Question: I am relatively new to web development, and I am trying to develop a web application using Spring MVC 3.0.5 on WebLogic 10.3.4.
I'd like my JSPs to use external CSS files. For example, I have a JSP file with the following:
'''
<%@ page language="java" contentType="text/html; charset=ISO-8859-1"
pageEncoding="ISO-8859-1"%>
<!DOCTYPE html PUBLIC "-//W3C//DTD HTML 4.01 Transitional//EN" "http://www.w3.org/TR/html4/loose.dtd">
<html>
<head>
<LINK href="${pageContext.request.contextPath}/resources/css/ptostyles.css" rel="stylesheet" type="text/css">
<title>Register</title>
</head>
'''
Unfortunately, the CSS file doesn't seem to get loaded. I have tried putting it in various places. The current directory structure looks like:

Relevant portions of my web.xml include:
'''
<servlet>
<servlet-name>springDispatcher</servlet-name>
<servlet-class>org.springframework.web.servlet.DispatcherServlet</servlet-class>
<init-param>
<param-name>contextConfigLocation</param-name>
<param-value>/WEB-INF/config/spring-context.xml</param-value>
</init-param>
<load-on-startup>1</load-on-startup>
</servlet>
<servlet-mapping>
<servlet-name>springDispatcher</servlet-name>
<url-pattern>/</url-pattern>
</servlet-mapping>
<servlet>
<servlet-name>Resource Servlet</servlet-name>
<servlet-class>org.springframework.web.servlet.ResourceServlet</servlet-class>
<load-on-startup>1</load-on-startup>
</servlet>
<servlet-mapping>
<servlet-name>Resource Servlet</servlet-name>
<url-pattern>WebContent/*</url-pattern>
</servlet-mapping>
'''
Any suggestions, including debugging strategies would be much appreciated!
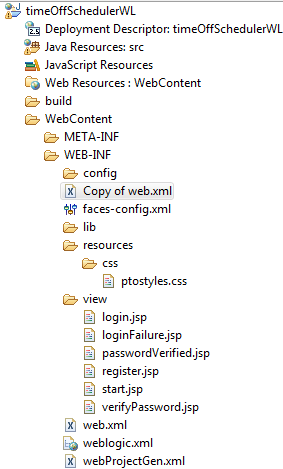
Answer: I managed to access my CSS by doing the following:
1. I moved my resources folder directly under WebContent, as suggested by Sean
2. I commented out the portions of web.xml that involved the ResourceServlet.
3. I added the following line to spring-context.xml <mvc:resources mapping="/resources/**" location="/resources/" />
This <URL> in the implementation of Spring 3.0.5 that can cause problems delivering static resources.